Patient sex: F
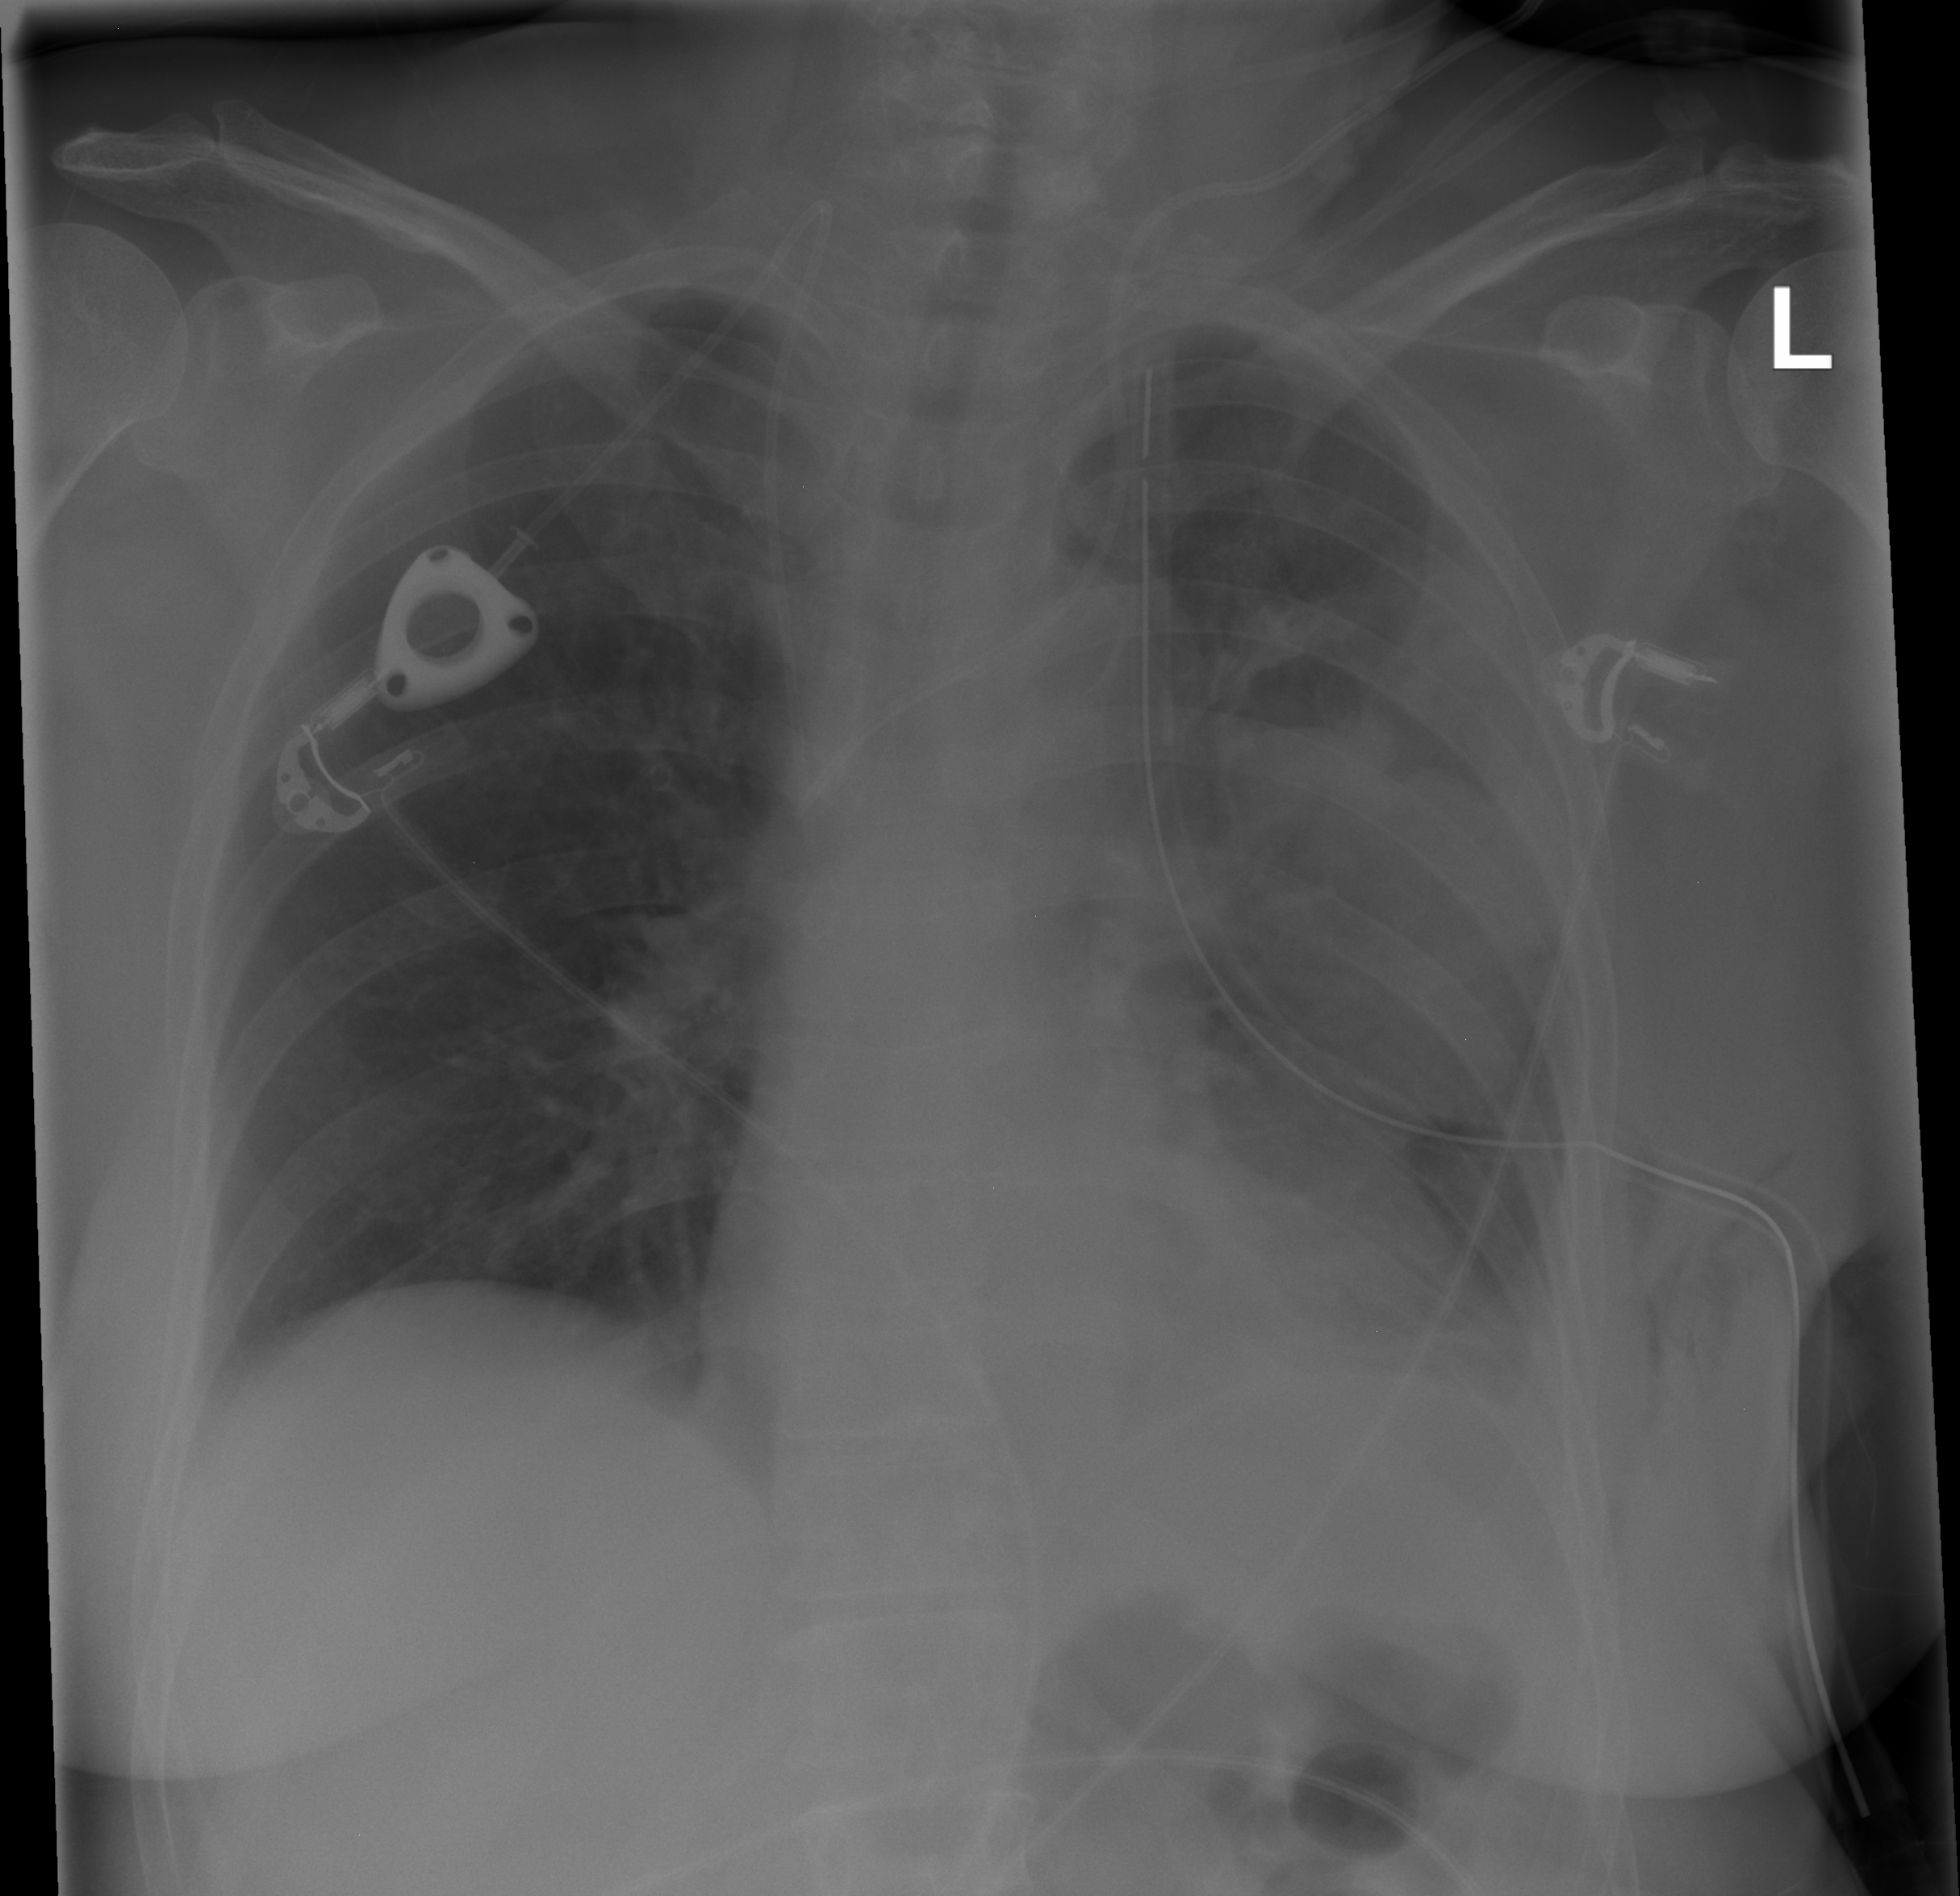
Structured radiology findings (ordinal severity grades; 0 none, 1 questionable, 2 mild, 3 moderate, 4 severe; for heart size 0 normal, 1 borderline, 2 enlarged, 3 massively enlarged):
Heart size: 0
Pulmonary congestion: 0
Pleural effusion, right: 0
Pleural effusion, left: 0
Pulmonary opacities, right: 0
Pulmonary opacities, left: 0
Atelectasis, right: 0
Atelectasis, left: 3